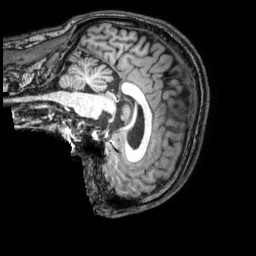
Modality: T1w
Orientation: sagittal
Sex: male
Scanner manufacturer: philips
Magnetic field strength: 3 T
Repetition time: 0.008184 s
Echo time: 0.00374 s